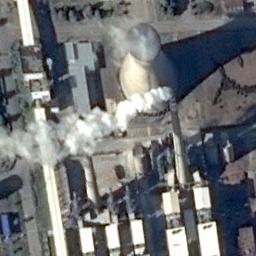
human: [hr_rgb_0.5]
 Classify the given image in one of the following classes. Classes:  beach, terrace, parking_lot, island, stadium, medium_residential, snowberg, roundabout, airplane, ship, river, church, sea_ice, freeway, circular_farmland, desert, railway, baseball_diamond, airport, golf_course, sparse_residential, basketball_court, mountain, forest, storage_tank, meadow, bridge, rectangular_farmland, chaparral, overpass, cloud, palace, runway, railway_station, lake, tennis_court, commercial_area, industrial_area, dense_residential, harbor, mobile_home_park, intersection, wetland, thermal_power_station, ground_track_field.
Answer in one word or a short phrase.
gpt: thermal_power_station